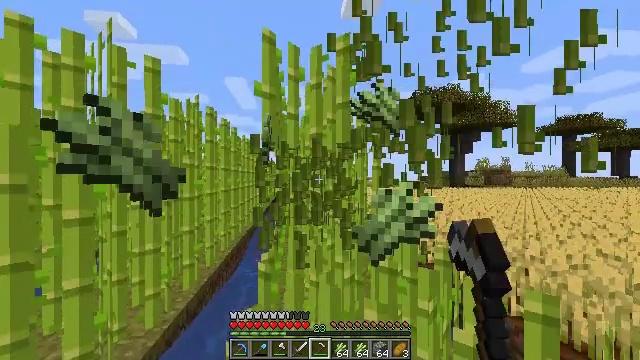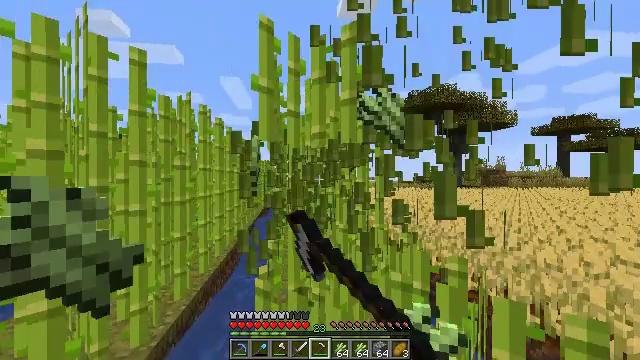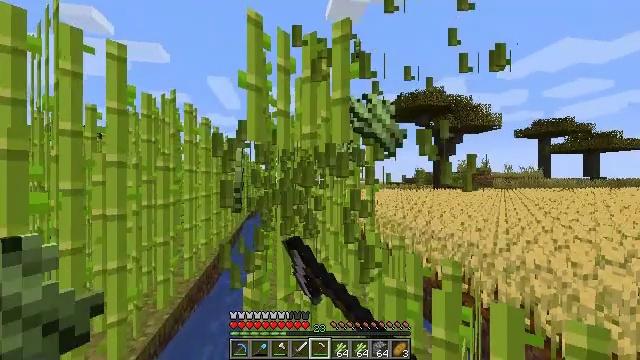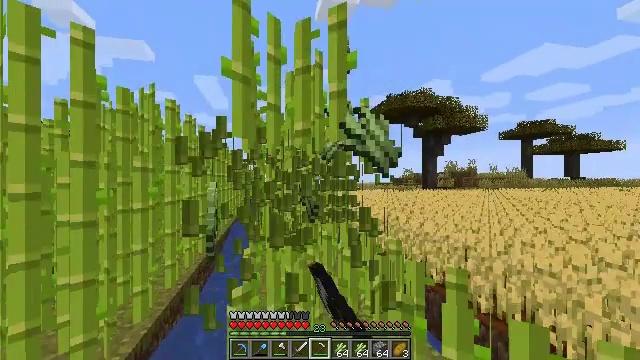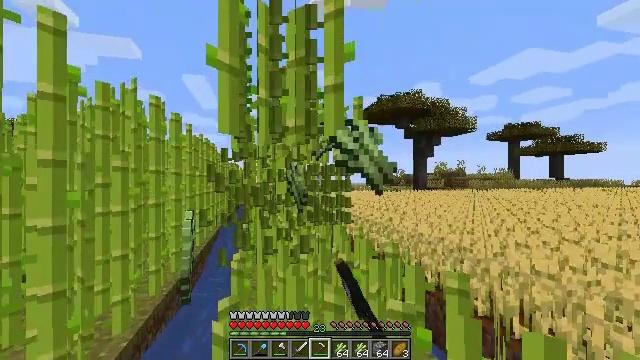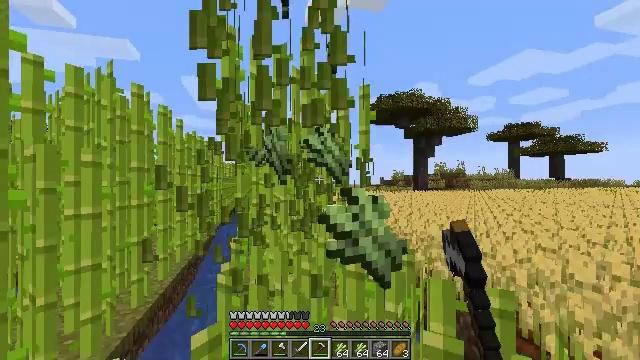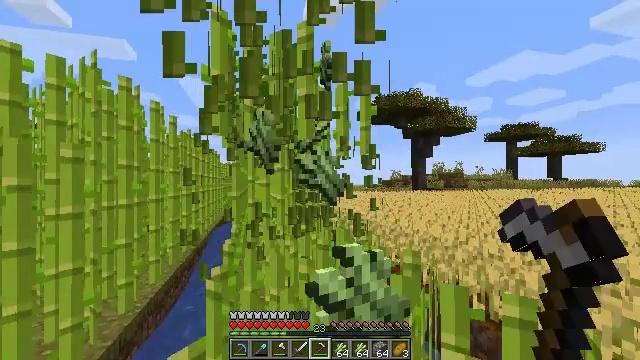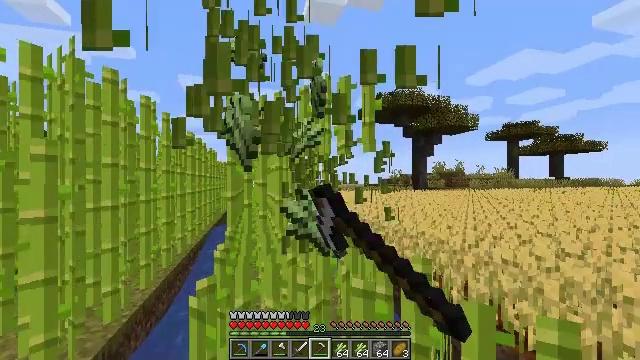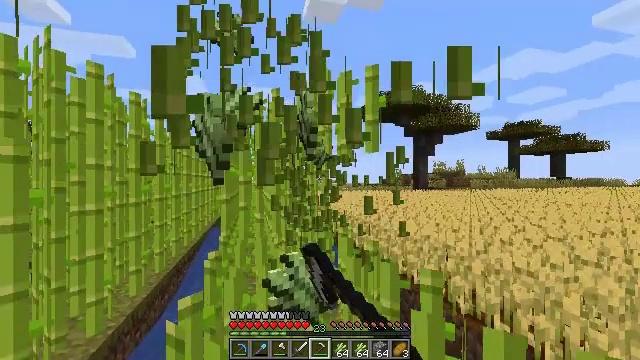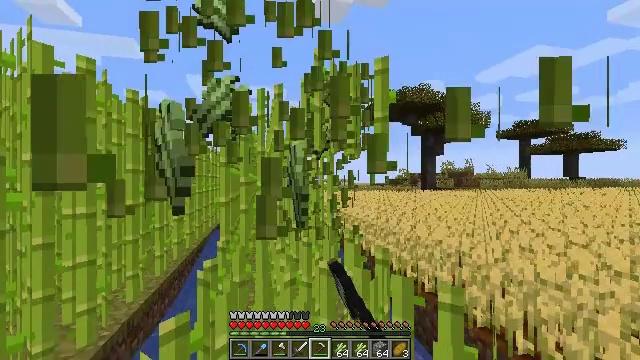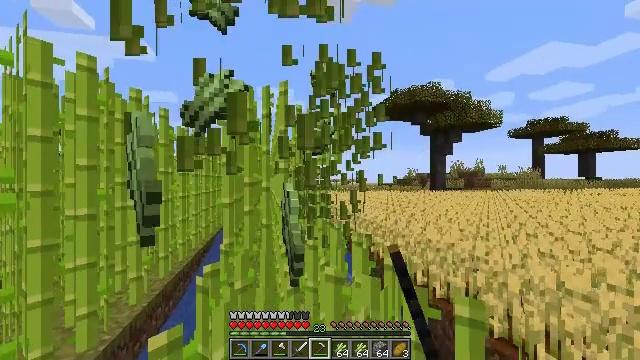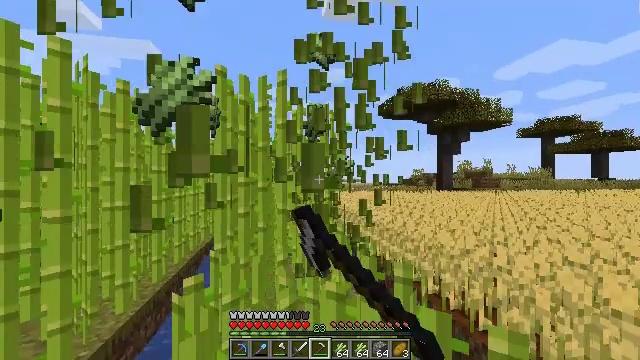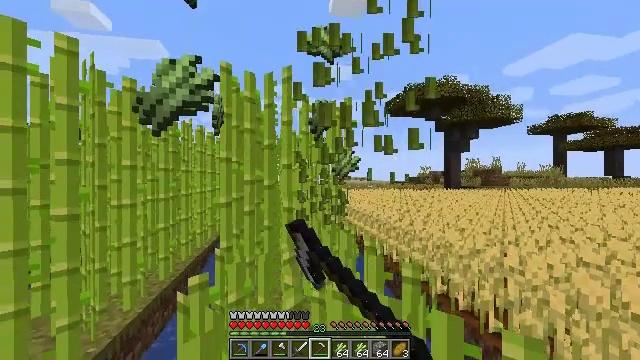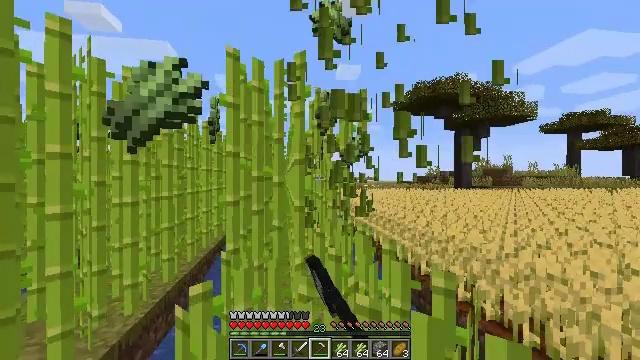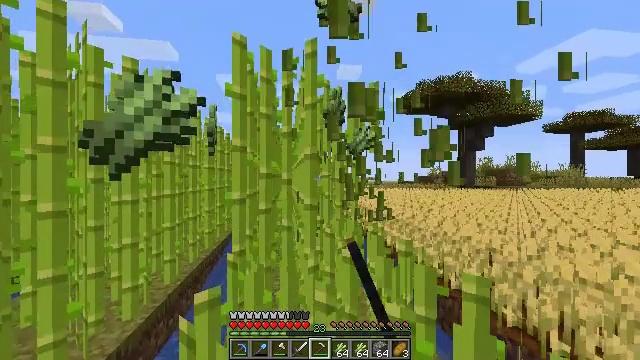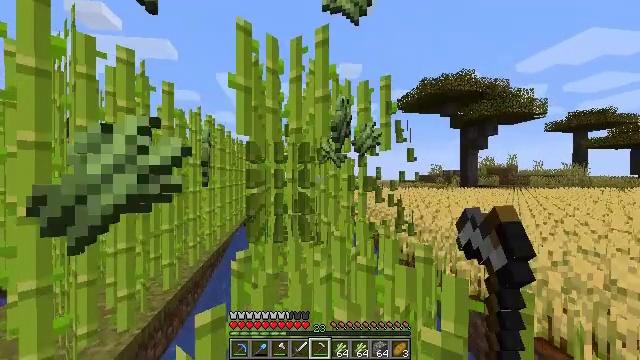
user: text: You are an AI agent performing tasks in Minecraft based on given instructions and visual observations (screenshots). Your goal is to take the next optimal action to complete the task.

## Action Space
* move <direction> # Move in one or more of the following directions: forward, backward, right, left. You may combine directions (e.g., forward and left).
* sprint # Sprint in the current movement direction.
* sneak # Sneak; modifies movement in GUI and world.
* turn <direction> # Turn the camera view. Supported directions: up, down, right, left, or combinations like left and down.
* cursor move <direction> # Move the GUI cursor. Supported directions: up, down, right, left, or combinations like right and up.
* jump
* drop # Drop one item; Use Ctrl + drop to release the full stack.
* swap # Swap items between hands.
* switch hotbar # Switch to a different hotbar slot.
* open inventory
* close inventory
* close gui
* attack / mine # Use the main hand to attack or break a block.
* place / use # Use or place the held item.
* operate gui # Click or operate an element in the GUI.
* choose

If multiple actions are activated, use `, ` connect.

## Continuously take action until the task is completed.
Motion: motion action
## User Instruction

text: Mine the sugar cane near rivers.
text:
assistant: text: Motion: move forward, attack / mine
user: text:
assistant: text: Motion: move forward, turn right, attack / mine
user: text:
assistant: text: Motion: move forward, turn right, attack / mine
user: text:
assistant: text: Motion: move forward, turn right, attack / mine
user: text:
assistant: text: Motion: move forward, attack / mine
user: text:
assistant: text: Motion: move forward, attack / mine
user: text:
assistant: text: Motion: move forward, attack / mine
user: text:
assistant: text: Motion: move forward, attack / mine
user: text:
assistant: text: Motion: move forward, turn left, attack / mine
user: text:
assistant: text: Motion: move forward, turn left, attack / mine
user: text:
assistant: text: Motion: move forward, turn left, attack / mine
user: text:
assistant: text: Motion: move forward and move left, turn left, attack / mine
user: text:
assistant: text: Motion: move forward and move left, turn left, attack / mine
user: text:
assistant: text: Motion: move forward and move left, attack / mine
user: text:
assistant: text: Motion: move forward, attack / mine
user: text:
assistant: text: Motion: move forward, attack / mine
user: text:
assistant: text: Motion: move forward, attack / mine
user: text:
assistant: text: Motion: move forward, attack / mine
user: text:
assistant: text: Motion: move forward, attack / mine
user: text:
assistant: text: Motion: move forward, attack / mine
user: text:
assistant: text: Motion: move forward, attack / mine
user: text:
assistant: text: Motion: move forward, attack / mine
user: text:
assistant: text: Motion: move forward, attack / mine
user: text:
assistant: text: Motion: move forward and move left, turn right and down, attack / mine
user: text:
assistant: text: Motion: move forward and move left, turn right, attack / mine
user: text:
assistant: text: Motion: move forward and move left, attack / mine
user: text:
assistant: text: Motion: move forward, turn right, attack / mine
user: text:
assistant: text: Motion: move forward, attack / mine
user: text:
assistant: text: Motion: turn right, attack / mine
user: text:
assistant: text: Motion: attack / mine